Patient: sex M, age 59
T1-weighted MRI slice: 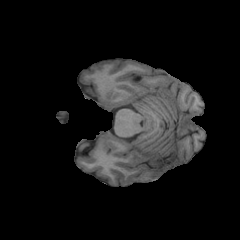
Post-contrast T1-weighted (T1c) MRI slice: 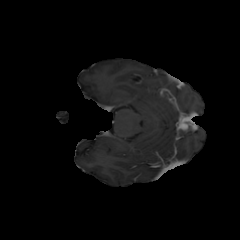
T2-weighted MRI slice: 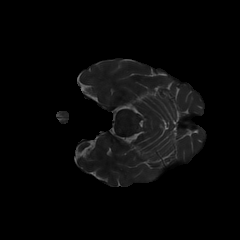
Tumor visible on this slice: no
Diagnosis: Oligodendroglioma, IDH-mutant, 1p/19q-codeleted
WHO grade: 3